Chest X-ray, PA view. Patient: 42 years old, sex F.
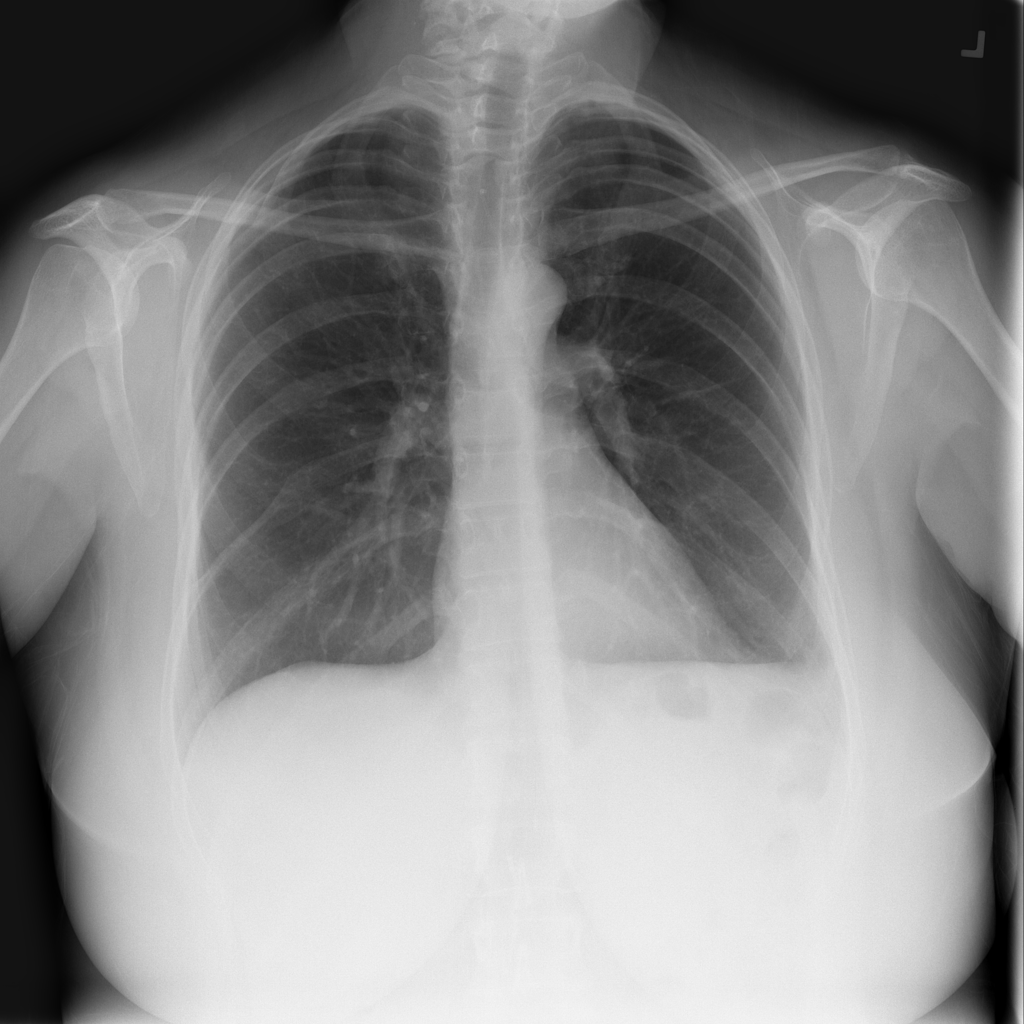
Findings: Pleural_Thickening